Interaction volume radius: 5 \u00c5
Interaction volume height: 20 \u00c5
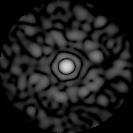
Disorder parameter: 0.8463